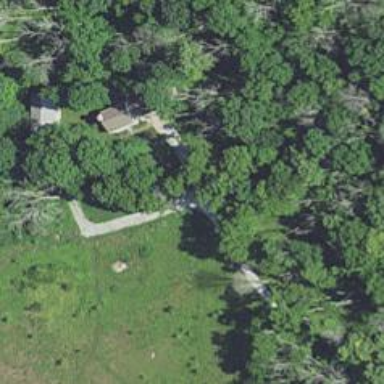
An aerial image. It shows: Driveway.